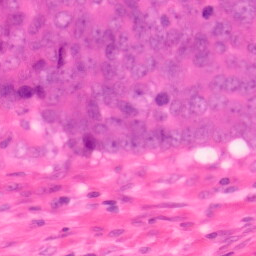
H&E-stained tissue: Colon